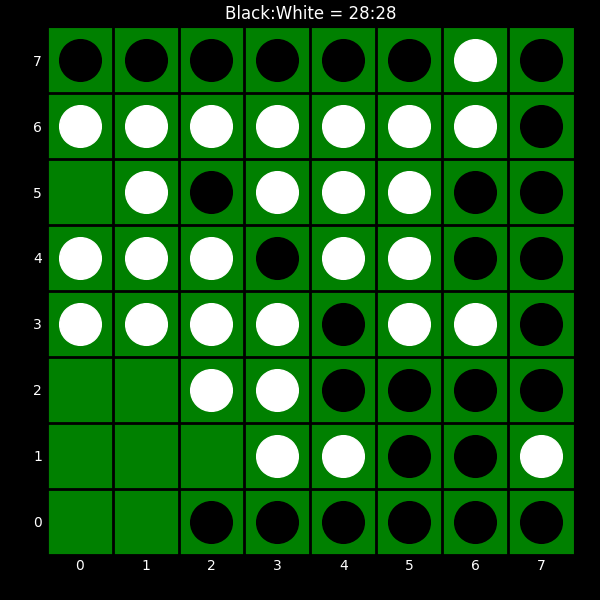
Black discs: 28
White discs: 28